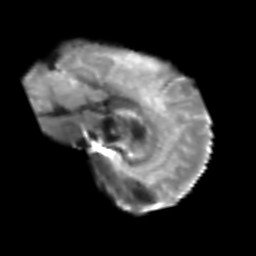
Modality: T2w
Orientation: sagittal
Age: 64
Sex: male
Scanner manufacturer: siemens
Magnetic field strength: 3 T
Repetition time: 6.1 s
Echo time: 0.101 s